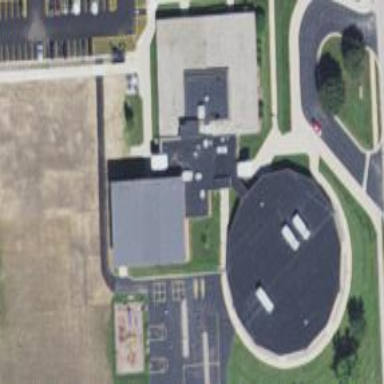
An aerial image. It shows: School.